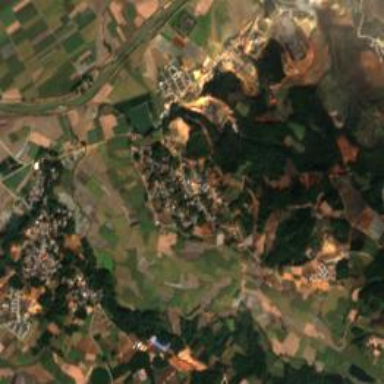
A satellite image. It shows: Village area.